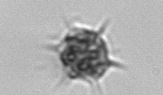
Label: Dictyocha